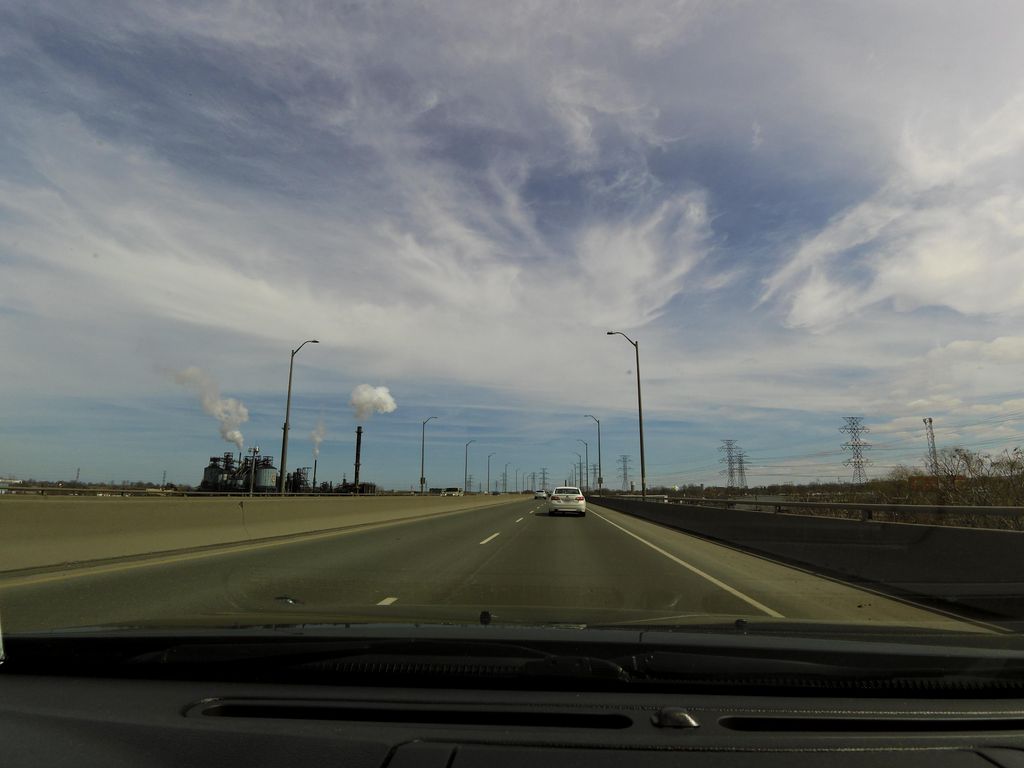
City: hamilton